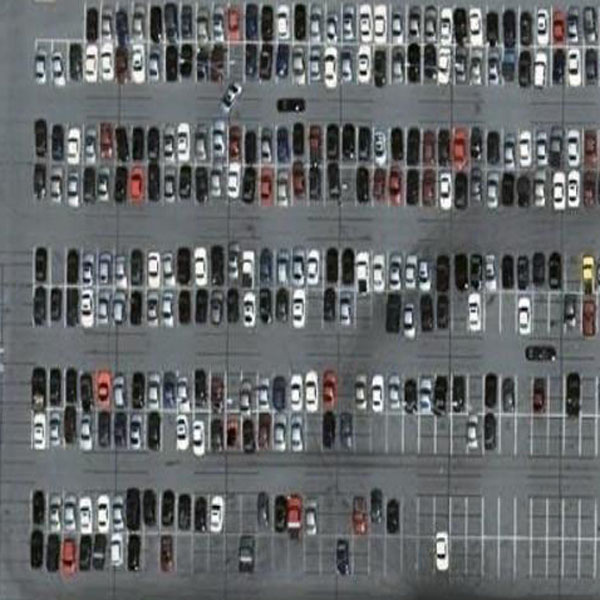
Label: Parking